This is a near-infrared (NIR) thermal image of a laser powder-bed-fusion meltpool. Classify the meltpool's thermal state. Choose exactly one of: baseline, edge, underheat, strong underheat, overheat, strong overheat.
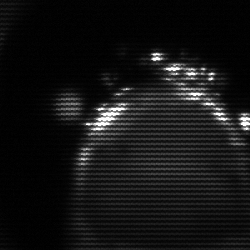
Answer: edge